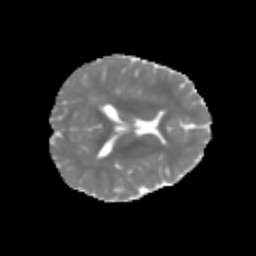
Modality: MD
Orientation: axial
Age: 8
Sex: male
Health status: healthy